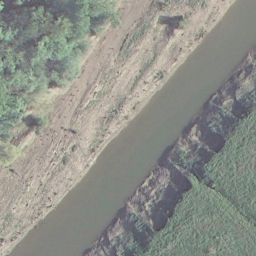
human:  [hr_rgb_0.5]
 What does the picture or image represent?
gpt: river